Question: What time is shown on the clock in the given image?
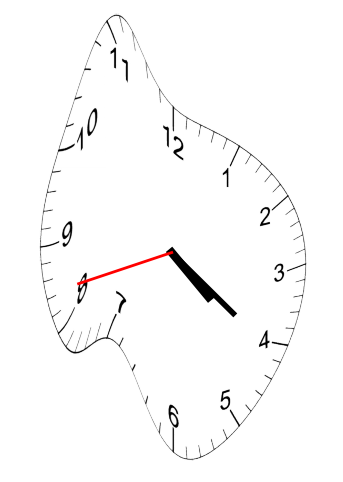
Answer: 04:20:42